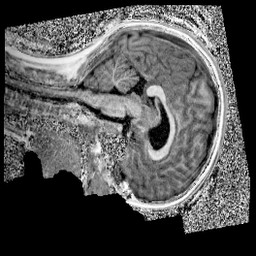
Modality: UNIT1
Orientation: sagittal
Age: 10
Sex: female
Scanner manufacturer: siemens
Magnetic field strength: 3 T
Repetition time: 4 s
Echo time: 0.00299 s